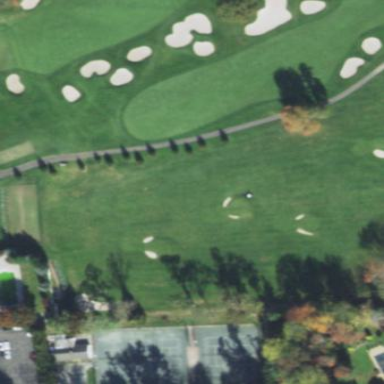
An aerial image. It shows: Grassy area designated as driving range for golf.